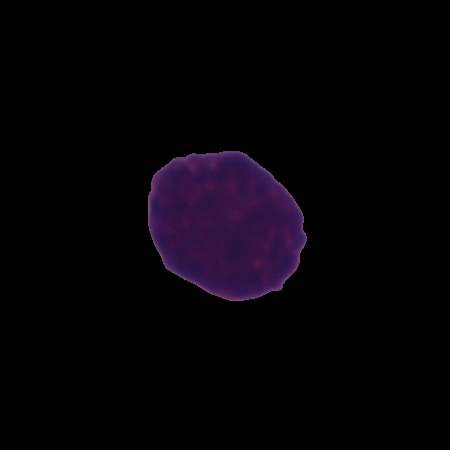
Label: healthy